Field crop: maize
Growth stage: 2
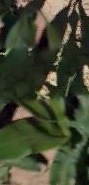
Species: maize